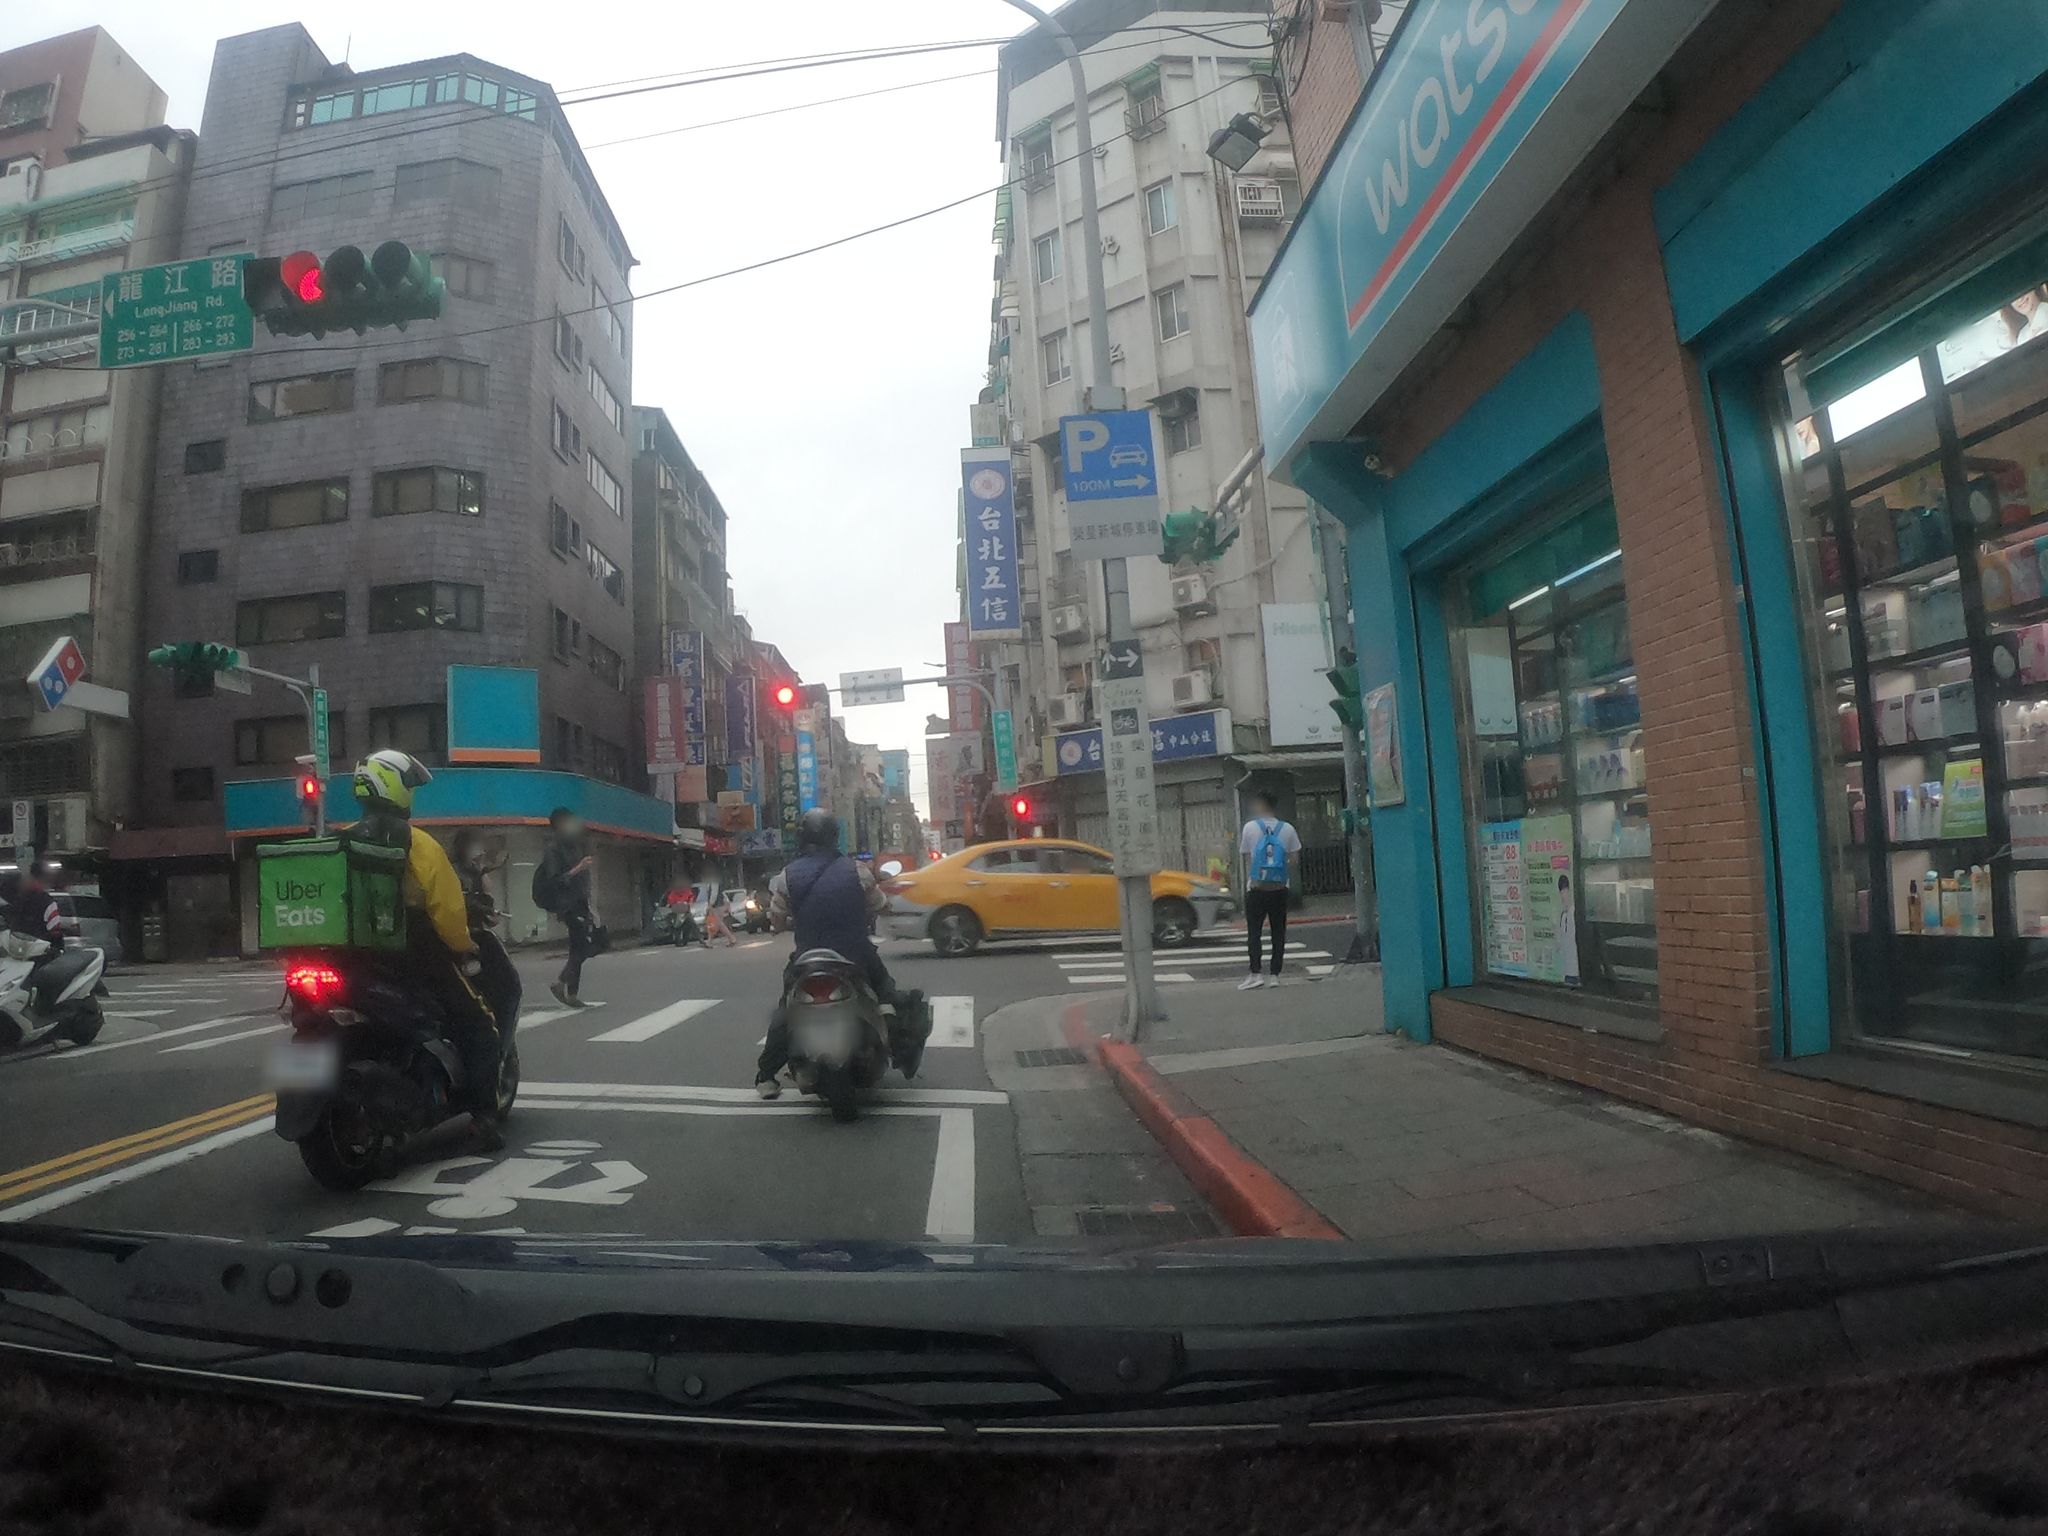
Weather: clear
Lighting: day
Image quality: good
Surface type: driving surface
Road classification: residential
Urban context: urban centre
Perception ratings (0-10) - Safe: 6, Lively: 8.74, Beautiful: 5.24, Boring: 0.75, Depressing: 4.97, Wealthy: 3.2